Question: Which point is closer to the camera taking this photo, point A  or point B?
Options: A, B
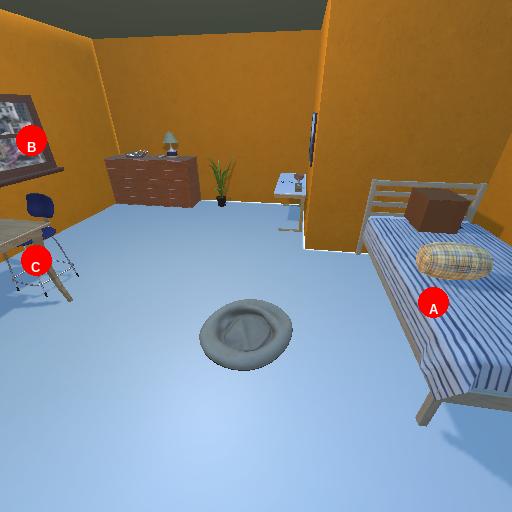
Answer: A